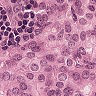
Metastatic tissue present: yes